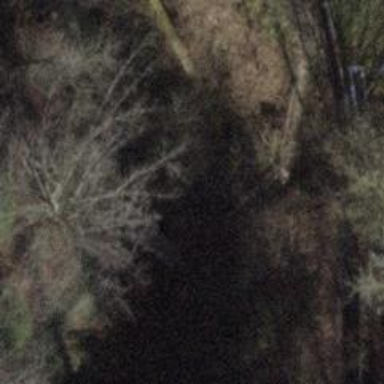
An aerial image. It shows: Path on bridge.